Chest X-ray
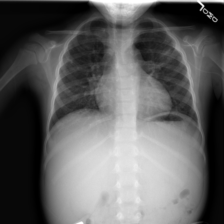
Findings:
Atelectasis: negative
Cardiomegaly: negative
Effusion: negative
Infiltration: negative
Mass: negative
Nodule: negative
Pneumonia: negative
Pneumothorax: negative
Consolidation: negative
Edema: negative
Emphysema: negative
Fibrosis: negative
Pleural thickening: negative
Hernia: negative